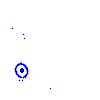
Particle: kaon